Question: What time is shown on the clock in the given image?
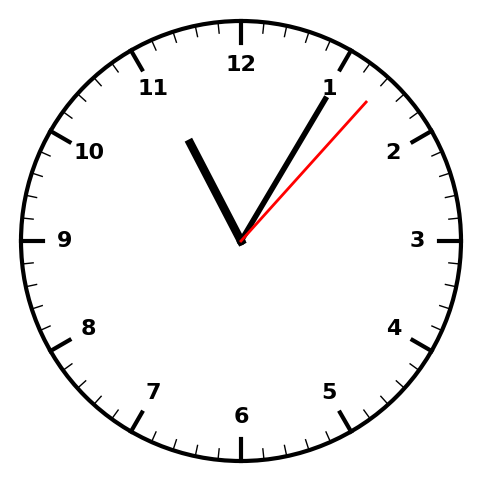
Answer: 11:05:07